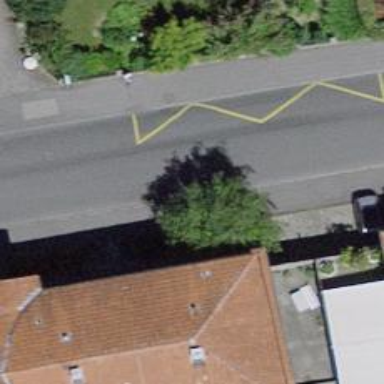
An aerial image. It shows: Public transport stop position.